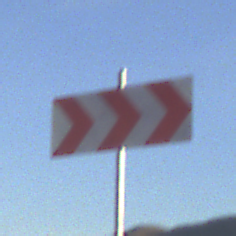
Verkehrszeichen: RichtungstafelnInKurvenGrossLinks
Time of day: SunriseSunset
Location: Outdoor (Nature)
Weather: PartlyCloudy
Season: NotSpecified
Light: Natural